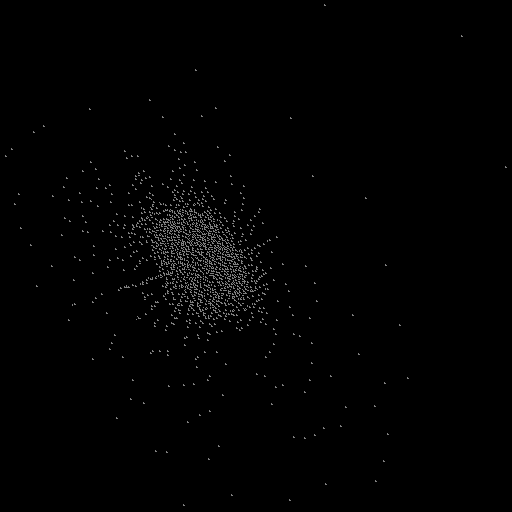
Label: supernova